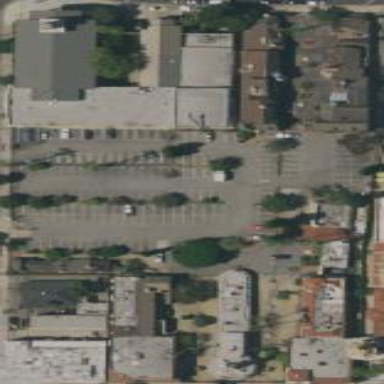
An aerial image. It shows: Retail area.